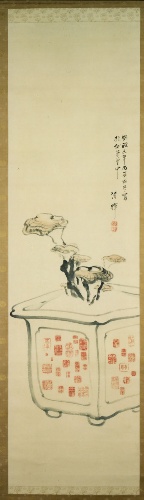
Artist: Yokoyama Seiki
Artist bio: Japanese, 1793–1865
Date: dated 1856
Object type: Hanging scroll
Classification: Paintings
Medium: Hanging scroll; ink on paper
Culture: Japan
Period: Edo period (1615–1868)
Dimensions: Image: 47 1/8 × 13 7/16 in. (119.7 × 34.1 cm)
Overall with mounting: 83 7/8 × 19 in. (213 × 48.3 cm)
Overall with knobs: 83 7/8 × 21 in. (213 × 53.3 cm)
Department: Asian Art
Credit line: Gift of Florence and Herbert Irving, 2015
Accession year: 2015
Repository: Metropolitan Museum of Art, New York, NY
Tags: Plants